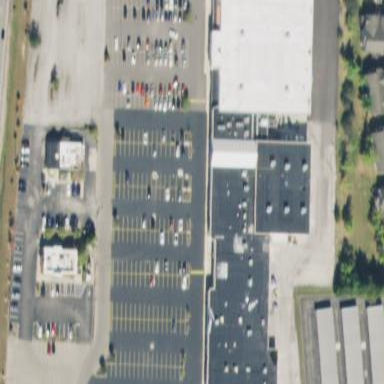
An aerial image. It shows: Mall.